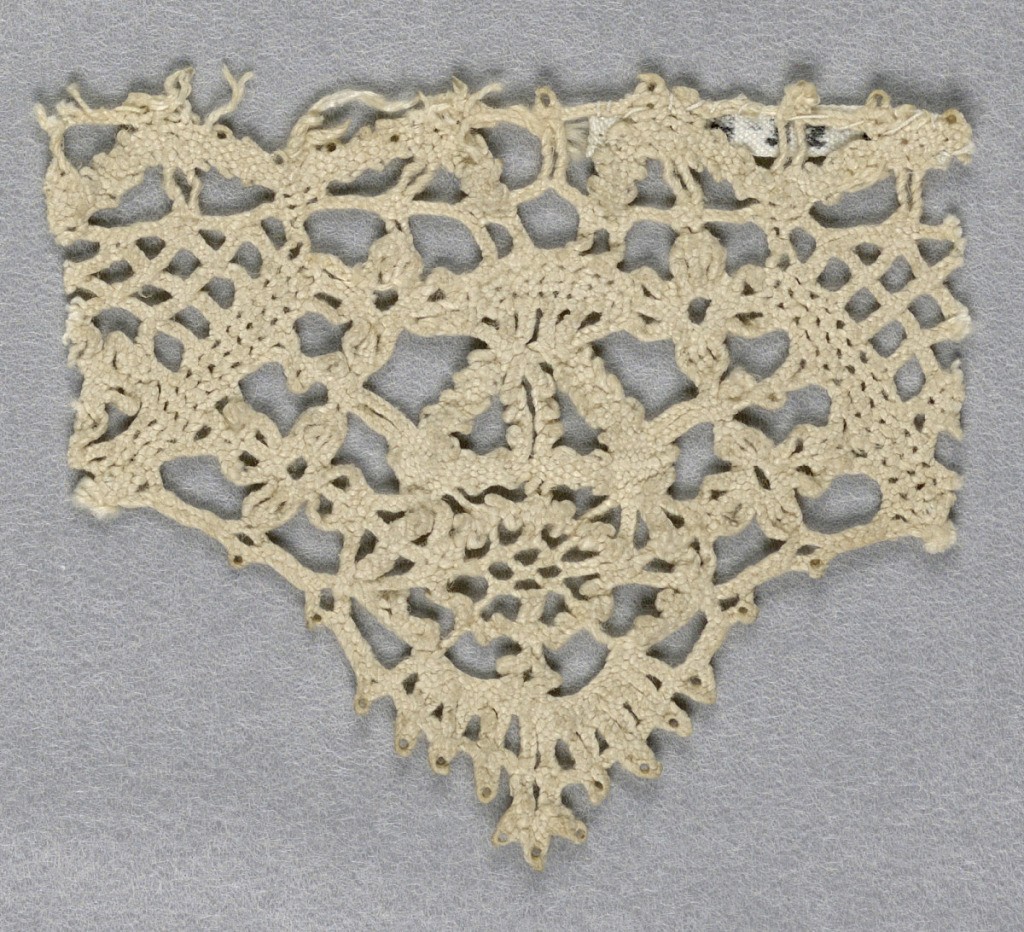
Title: Fragment
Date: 16th century
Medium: linen Technique: bobbin lace, continuous braid like
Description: Pattern of lattice and floral like forms.